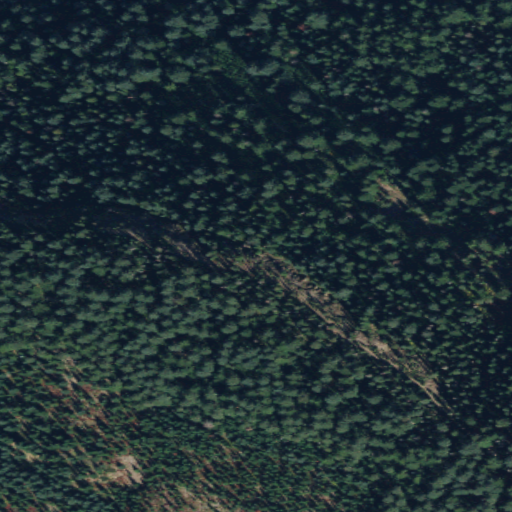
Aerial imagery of ridge(s) in Washington named East Canyon Ridge containing only evergreen forest